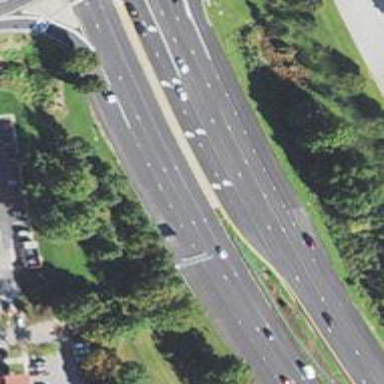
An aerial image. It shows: This image shows trunk highway that functions as expressway.